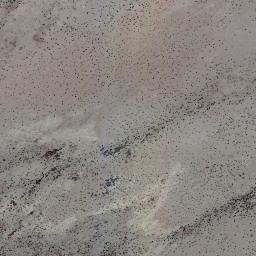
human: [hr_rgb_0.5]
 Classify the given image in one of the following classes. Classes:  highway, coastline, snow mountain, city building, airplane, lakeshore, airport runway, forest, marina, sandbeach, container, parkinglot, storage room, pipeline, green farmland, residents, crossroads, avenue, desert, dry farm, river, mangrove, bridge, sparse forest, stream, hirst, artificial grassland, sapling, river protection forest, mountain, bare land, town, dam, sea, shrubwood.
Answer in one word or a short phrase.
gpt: bare land